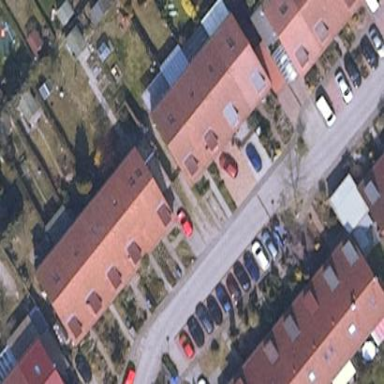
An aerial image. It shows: Terrace building.